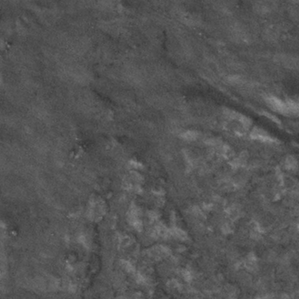
Label: frost